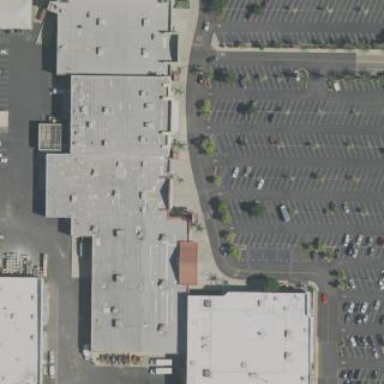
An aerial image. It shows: Retail building.